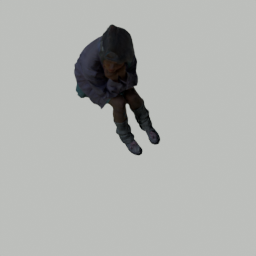
Label: people